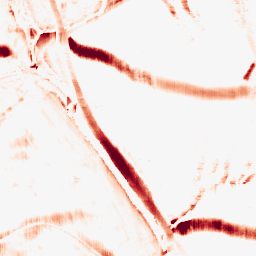
Category: morphological
Decomposition family: morphological_rect
Decomposition parameters: operation: opening
width: 10
height: 20
Upsampling method: edge_directed
Upsampling parameters: scale: 4
Upsampling scale: 4